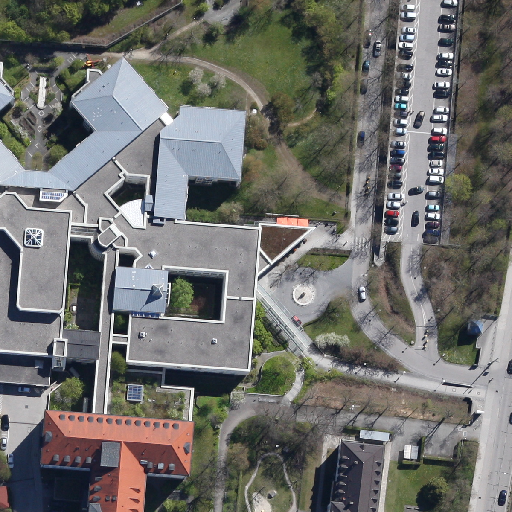
Referring expression: car driving on the road